Question: I ran into this unusual Firefox-only (as far as I know - I only checked against Safari and Chrome, and was using Firefox 3.6) CSS bug today at work, and managed to reproduce the problem with a much smaller snippet of code, here:
'''
<!DOCTYPE html>
<head>
<style>
/*
* A small snippet of some CSS resets code from html5doctor and YUI fonts and resets
* added just to make sure it's not from weird browser padding/margin. Still happens
* if this is removed though
*/
html, body, div, span, p, ul, li {
margin: 0;
padding: 0;
border: 0;
outline: 0;
font-size: 100%;
background: transparent;
}
body {
line-height: 1;
}
li {
list-style: none;
}
body {
color: #333;
font-family: Helvetica, Arial, Verdana, Geneva, sans-serif;
line-height: 1.3;
}
/* Some clearfix code from HTML5 Boilerplate */
.clearfix:before, .clearfix:after {
content: "0";
display: block;
height: 0;
visibility: hidden;
}
.clearfix:after {
clear: both;
}
.clearfix {
zoom: 1;
}
</style>
</head>
<body>
<div style="padding: 20px; border: solid thin black;">Hello!</div>
<div>
<ul class="clearfix">
<li style="float: left; padding: 5px; border: solid thin black;">There</li>
<li style="float: left; padding: 5px; border: solid thin black;">should</li>
<li style="float: left; padding: 5px; border: solid thin black;">be no</li>
<li style="float: left; padding: 5px; border: solid thin black;">margin</li>
<li style="float: left; padding: 5px; border: solid thin black;">above</li>
<li style="float: left; padding: 5px; border: solid thin black;">this</li>
<li style="float: left; padding: 5px; border: solid thin black;">list</li>
</ul>
<p style="margin-top: 30px">Yet for some reason the 30px margin-top on this p applies to both this p as well as the above list</p>
</div>
</body>
</html>
'''
Here's a screenshot of what the problem looks like
So what I'd normally expect to happen here is that there's no margin between the two '<div>'s, or above the '<ul>', and indeed, hovering over elements in Firebug will show no margin/padding coloring. But for some reason, the 30px margin-top from the '<p>' is being applied to both the '<p>', as well as its containing '<div>'. My guess is that something's buggy with the clearfix (and indeed, if you use a clearing '<br/>', this problem goes away), but I'm curious if anyone has insight into what exactly the problem here is. Thanks!
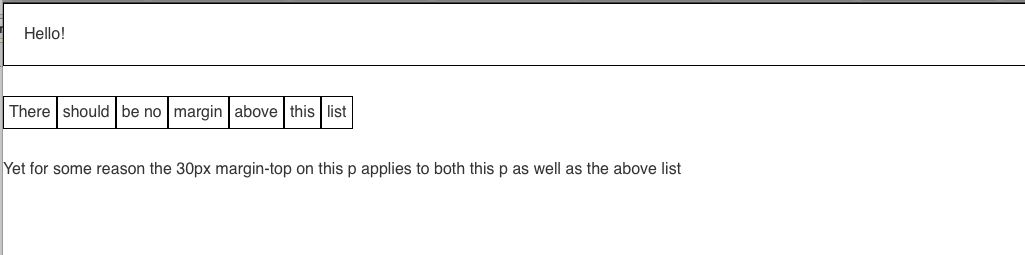
Answer: That's correct, you are not using the right clearfix ;-)
This one should fix the issue:
'''
.clearfix:before,
.clearfix:after {
content: ".";
display: block;
height: 0;
overflow: hidden;
}
.clearfix:after {clear: both;}
.clearfix {zoom: 1;}
'''
See:
<URL>